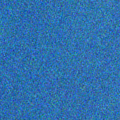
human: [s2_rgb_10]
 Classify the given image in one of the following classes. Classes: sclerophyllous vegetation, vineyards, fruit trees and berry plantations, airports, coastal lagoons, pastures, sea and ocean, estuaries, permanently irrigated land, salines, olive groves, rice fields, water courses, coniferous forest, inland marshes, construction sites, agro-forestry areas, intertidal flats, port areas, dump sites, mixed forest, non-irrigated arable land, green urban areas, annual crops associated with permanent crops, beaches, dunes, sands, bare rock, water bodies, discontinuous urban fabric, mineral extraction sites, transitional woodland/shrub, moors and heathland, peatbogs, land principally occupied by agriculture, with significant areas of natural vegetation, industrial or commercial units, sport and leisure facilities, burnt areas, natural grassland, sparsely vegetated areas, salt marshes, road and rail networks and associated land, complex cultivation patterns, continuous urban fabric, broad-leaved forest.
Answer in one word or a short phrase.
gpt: sea and ocean